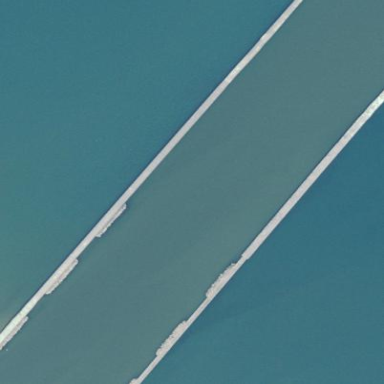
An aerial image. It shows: Breakwater made of concrete.